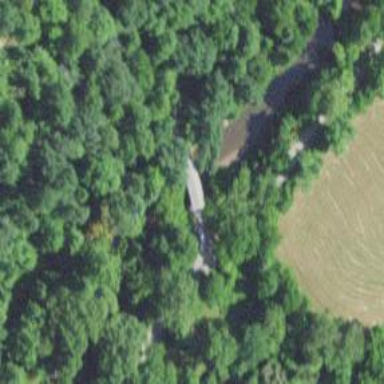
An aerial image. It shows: Covered bridge on unclassified road.